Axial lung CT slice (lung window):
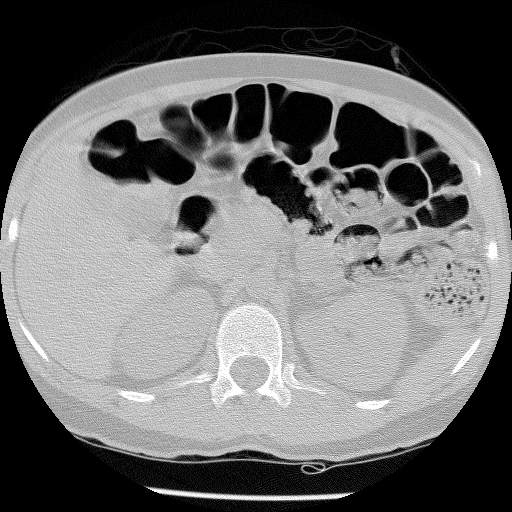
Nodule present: no